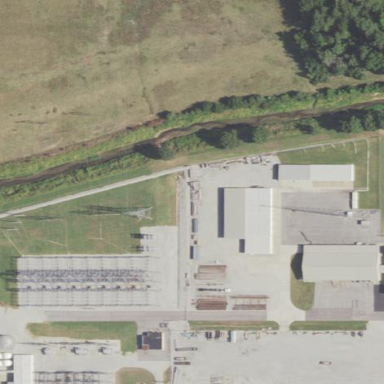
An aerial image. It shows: Fenced power substation at the transmission level.